Field crop: maize
Growth stage: 2
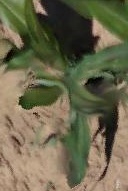
Species: maize